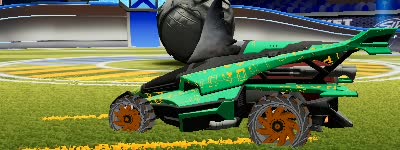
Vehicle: aftershock